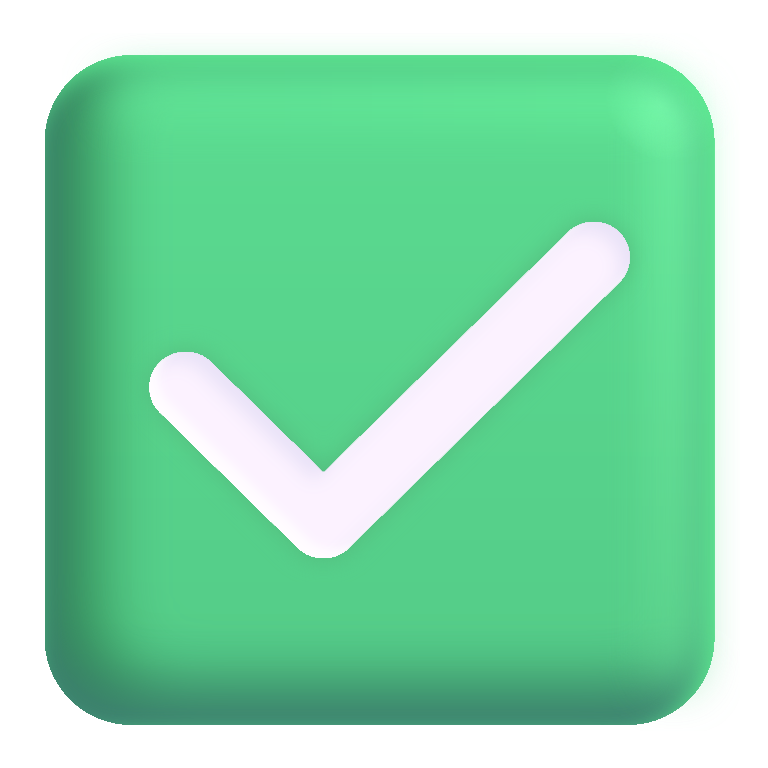
check mark button color